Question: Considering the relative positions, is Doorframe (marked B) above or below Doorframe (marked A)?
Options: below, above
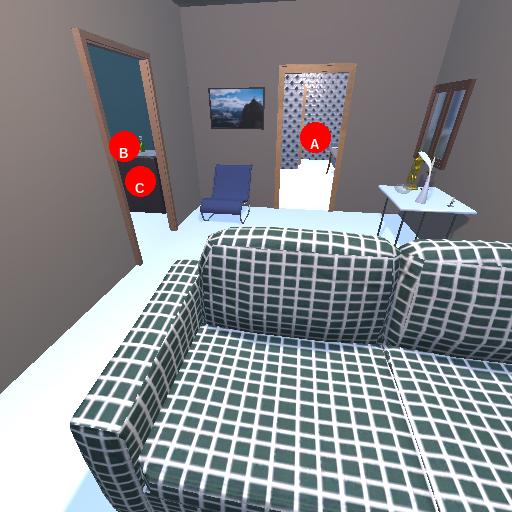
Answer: below